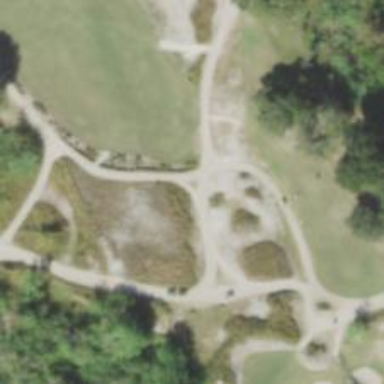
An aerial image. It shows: Path used for both walking and golf.